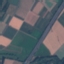
Land use / land cover class: Highway